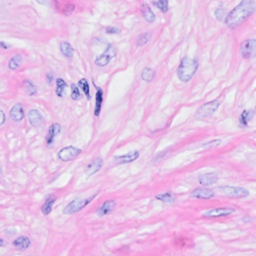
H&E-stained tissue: Breast